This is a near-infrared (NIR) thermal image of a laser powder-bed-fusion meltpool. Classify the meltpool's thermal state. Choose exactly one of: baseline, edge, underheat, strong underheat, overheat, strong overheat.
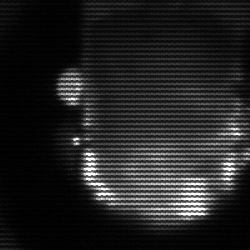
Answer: baseline